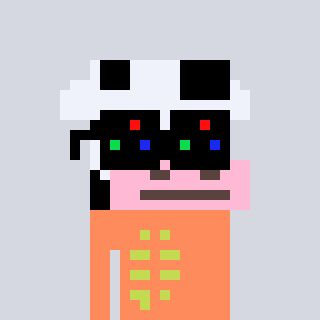
a pixel art character with square black sunglasses, a cow-shaped head and a peachy-colored body on a cool background